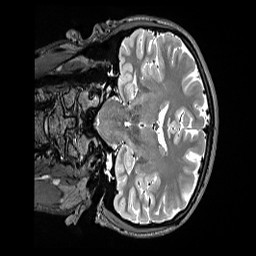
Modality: T2w
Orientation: coronal
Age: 25
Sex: female
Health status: ill
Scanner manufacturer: siemens
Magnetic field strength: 3 T
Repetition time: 3.2 s
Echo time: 0.564 s